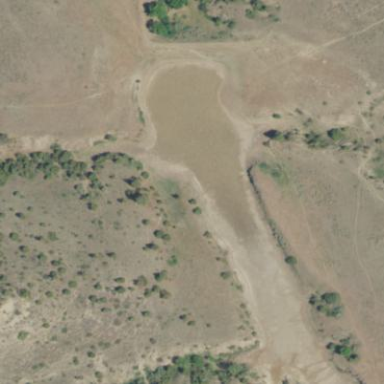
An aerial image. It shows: Reservoir.